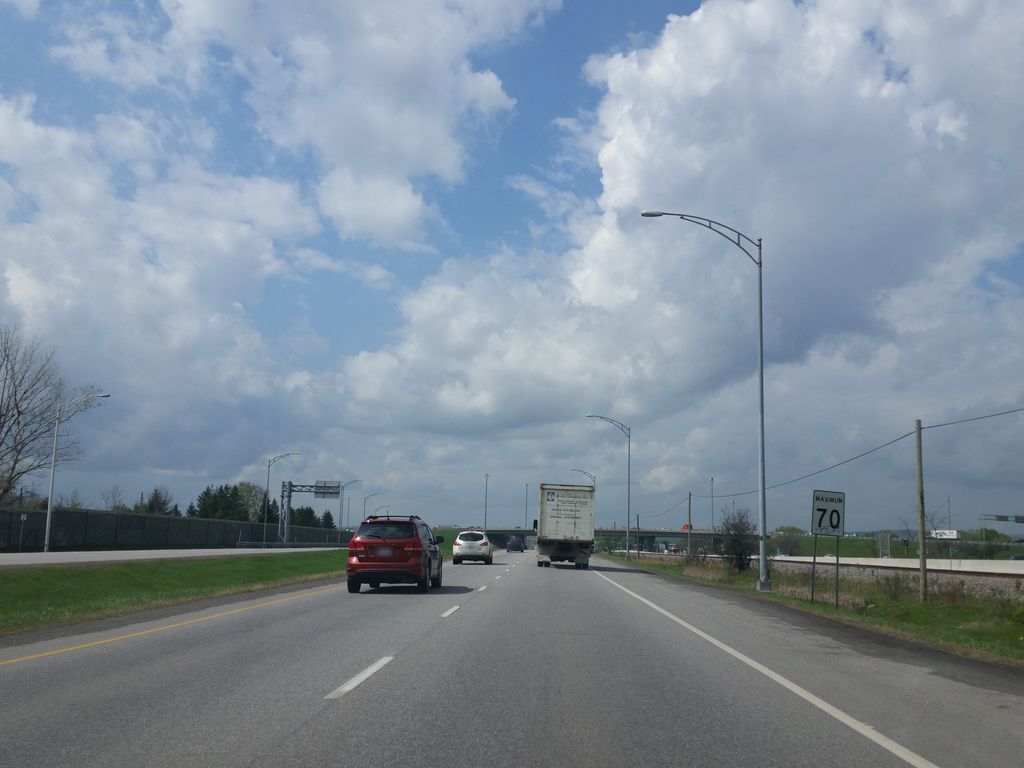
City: ottawa-gatineau